Question: I have an issue with ScrollViewer. Here is the code:
'''
<Grid VerticalAlignment="Stretch" HorizontalAlignment="Stretch">
<Grid.RowDefinitions>
<RowDefinition Height="*"></RowDefinition>
<RowDefinition Height="70"></RowDefinition>
<RowDefinition Height="*"></RowDefinition>
</Grid.RowDefinitions>
<StackPanel Orientation="Vertical" Grid.Row="0">
<TextBlock x:Name="tbFrom" Text="MailSendTo=Send to:" HorizontalAlignment="Left" Margin="0,0,0,3"/>
<ScrollViewer VerticalScrollBarVisibility="Auto">
<util:ctlStaffPicker x:Name="ctlStaffPicker1" ForMessaging="True" TabIndex="0" HorizontalAlignment="Stretch" VerticalAlignment="Stretch" MaxHeight="75"></util:ctlStaffPicker>
</ScrollViewer>
</StackPanel>
<StackPanel Grid.Row="1" Margin="0,10,0,5" Height="70">
<TextBlock HorizontalAlignment="Left" x:Name="tbQuickMessage" Text="LBLQuickMessage=Quick Message:" TextWrapping="Wrap" Margin="0,0,0,3"/>
<TextBox x:Name="txtQuickMessage"
MaxHeight="35"
HorizontalAlignment="Stretch"
Text="{Binding MessageText, RelativeSource={RelativeSource Mode=FindAncestor, AncestorType={x:Type local:ctlNewMessage}}}"
TextWrapping="Wrap"
ScrollViewer.VerticalScrollBarVisibility="Auto"
TabIndex="1" />
</StackPanel>
'''
I know that a ScrollViewer inside StackPanel will never work fine. I want to make scrollable just '<util:ctlStaffPicker>'. Could you please help with some suggestions? Thanks in advance.
Here is small screenshot of the different scroller appearances, the second one is the classic one:

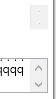
Answer: Just use an internal 'Grid Panel' instead:
'''
<Grid VerticalAlignment="Stretch" HorizontalAlignment="Stretch">
<Grid.RowDefinitions>
<RowDefinition Height="*"></RowDefinition>
<RowDefinition Height="70"></RowDefinition>
<RowDefinition Height="*"></RowDefinition>
</Grid.RowDefinitions>
<Grid Orientation="Vertical" Grid.Row="0">
<Grid.RowDefinitions>
<RowDefinition Height="Auto"></RowDefinition>
<RowDefinition Height="*"></RowDefinition>
</Grid.RowDefinitions>
<TextBlock x:Name="tbFrom" Text="MailSendTo=Send to:" HorizontalAlignment="Left" Margin="0,0,0,3"/>
<ScrollViewer Grid.Row="1" VerticalScrollBarVisibility="Auto" VerticalAlignment="Stretch">
<util:ctlStaffPicker x:Name="ctlStaffPicker1" ForMessaging="True" TabIndex="0" HorizontalAlignment="Stretch" VerticalAlignment="Stretch" MaxHeight="75"></util:ctlStaffPicker>
</ScrollViewer>
</Grid>
<StackPanel Grid.Row="1" Margin="0,10,0,5" Height="70">
<TextBlock HorizontalAlignment="Left" x:Name="tbQuickMessage" Text="LBLQuickMessage=Quick Message:" TextWrapping="Wrap" Margin="0,0,0,3"/>
<TextBox x:Name="txtQuickMessage"
MaxHeight="35"
HorizontalAlignment="Stretch"
Text="{Binding MessageText, RelativeSource={RelativeSource Mode=FindAncestor, AncestorType={x:Type local:ctlNewMessage}}}"
TextWrapping="Wrap"
ScrollViewer.VerticalScrollBarVisibility="Auto"
TabIndex="1" />
</StackPanel>
</Grid>
'''
Please note that 'StackPanel's should only be used for the simplest layout duties.